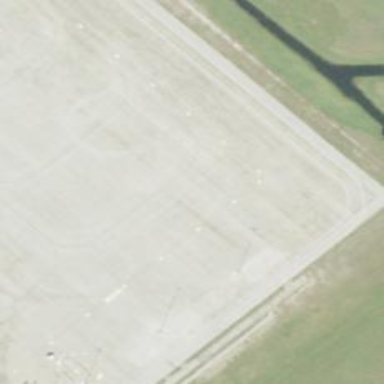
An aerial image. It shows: Image of taxiway at airport.